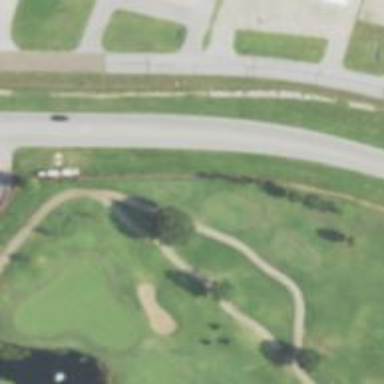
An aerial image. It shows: Path used for both walking and golf.